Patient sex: M
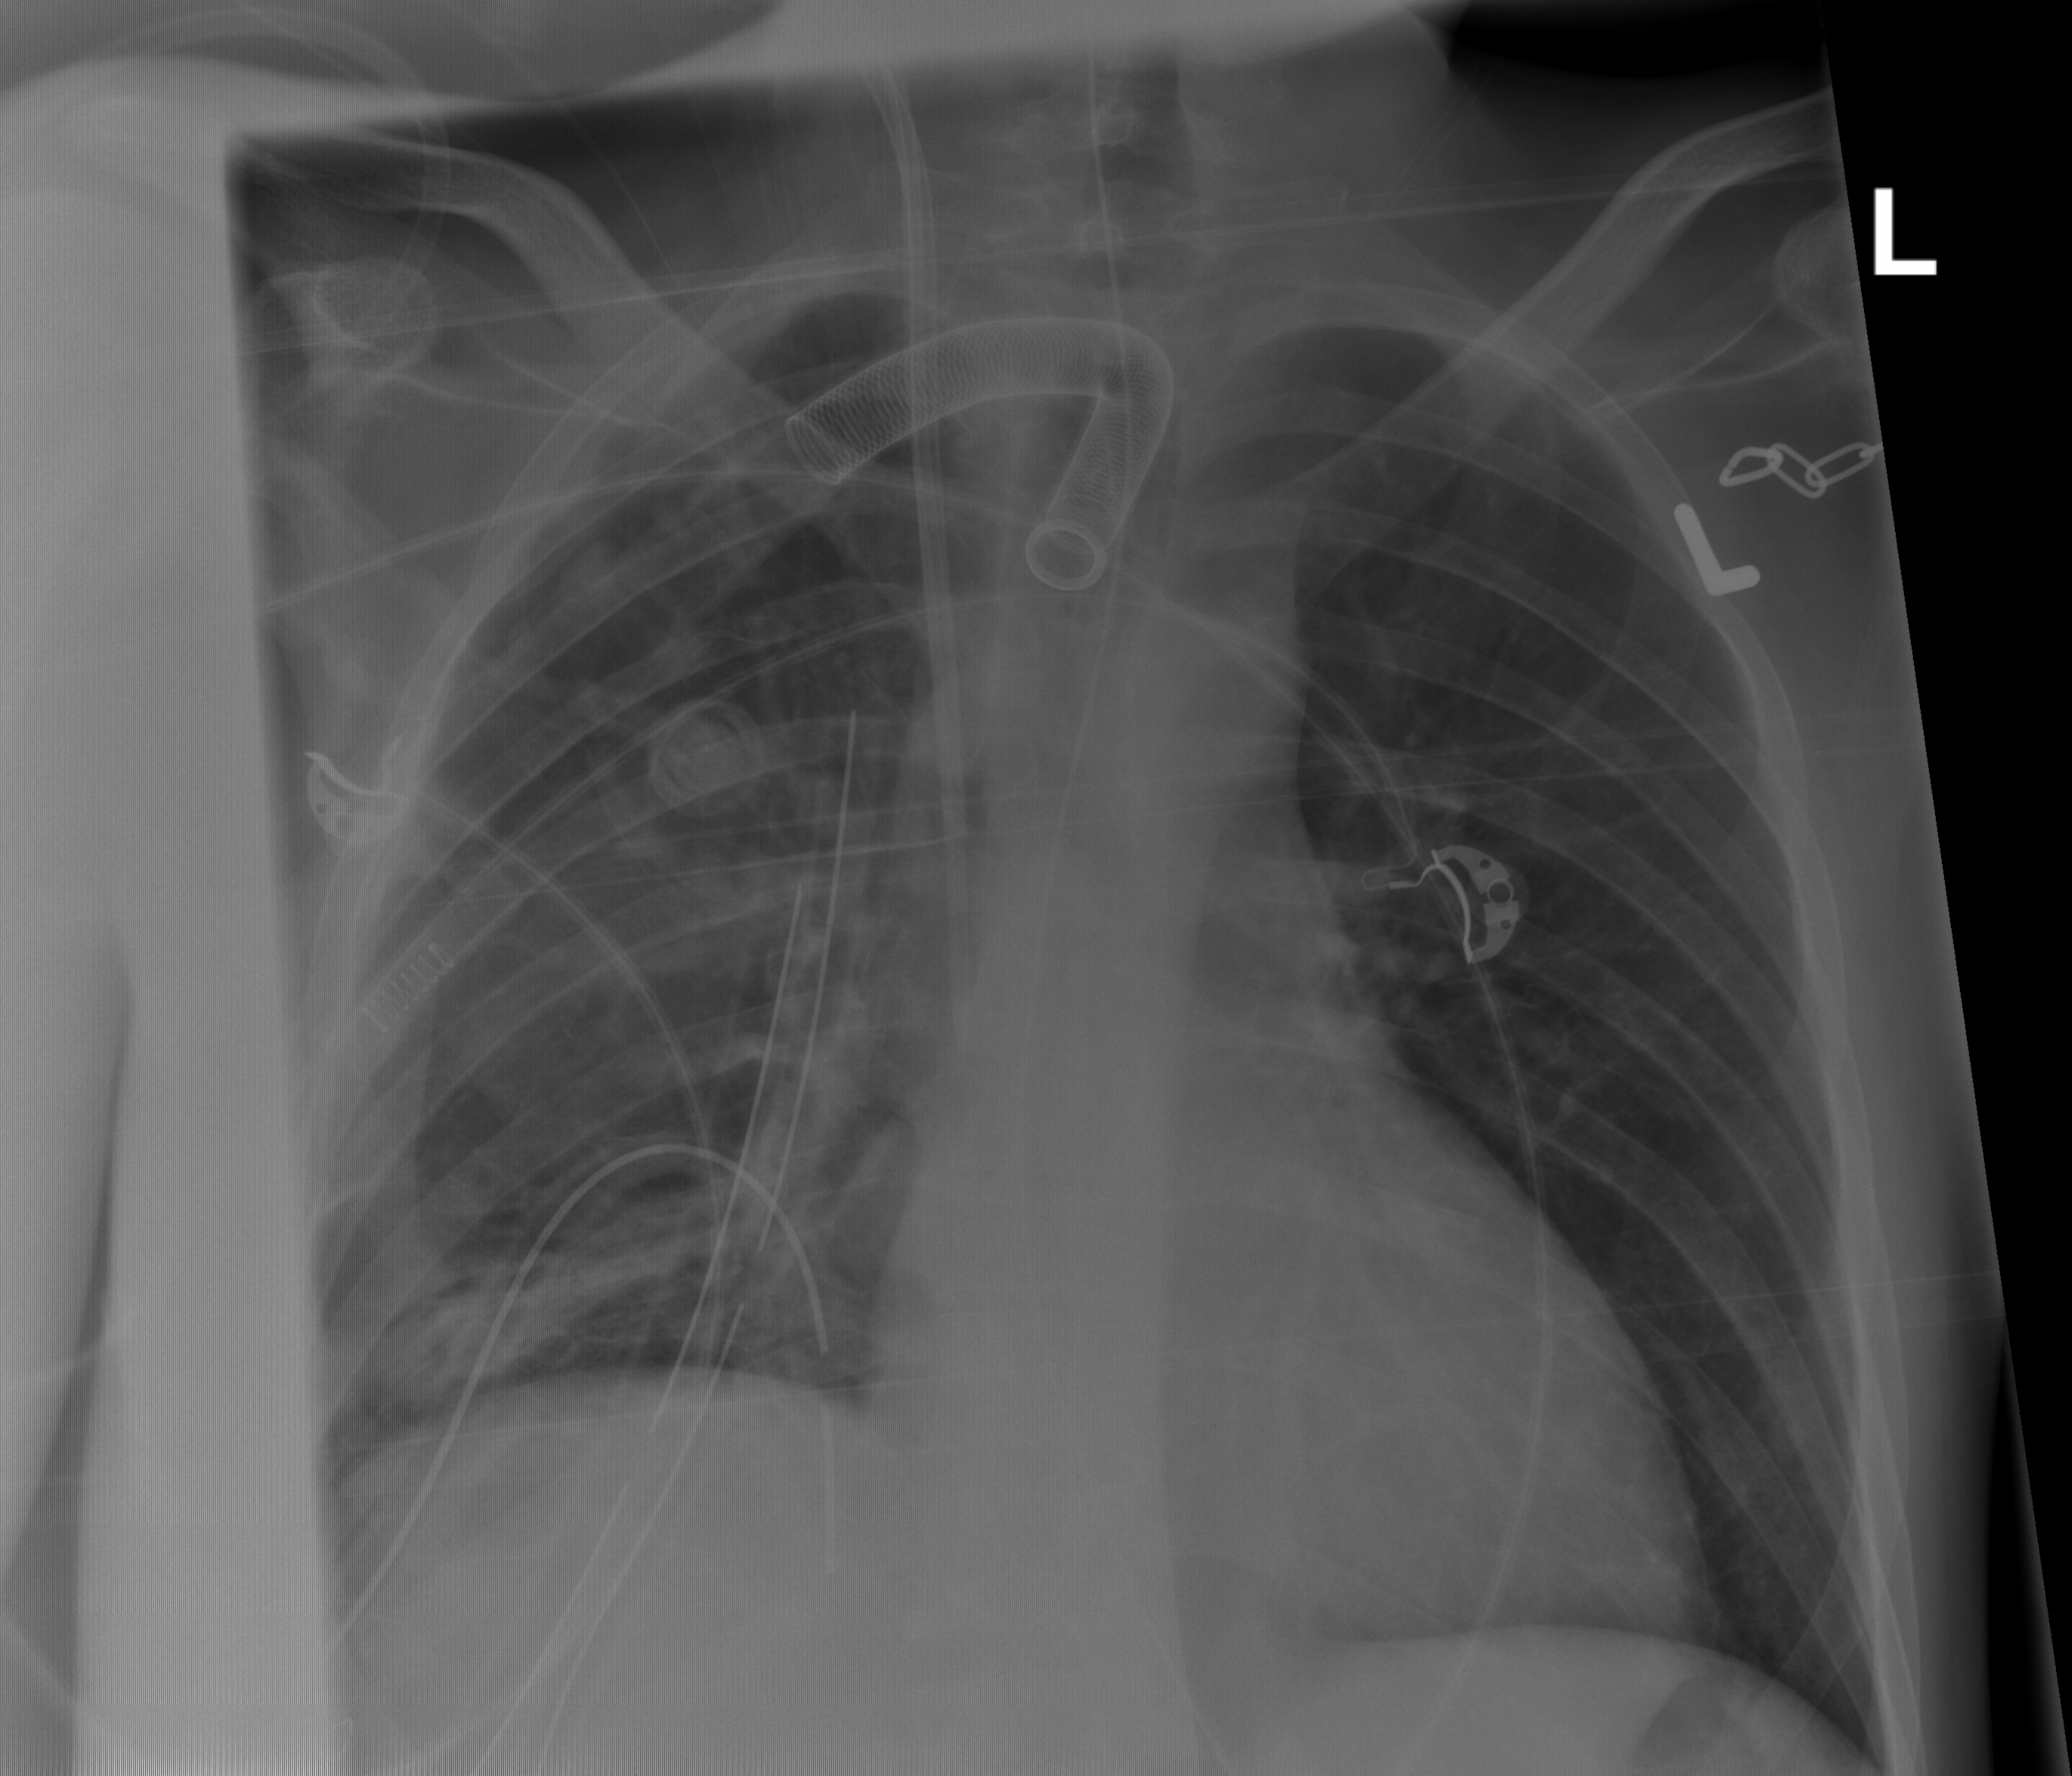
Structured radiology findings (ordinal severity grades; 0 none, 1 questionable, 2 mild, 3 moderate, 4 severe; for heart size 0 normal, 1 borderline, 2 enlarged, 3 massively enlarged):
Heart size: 0
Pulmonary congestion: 0
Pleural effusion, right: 0
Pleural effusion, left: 0
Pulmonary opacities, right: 0
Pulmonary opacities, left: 0
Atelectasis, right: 2
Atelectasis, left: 0